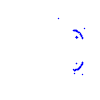
Particle: proton